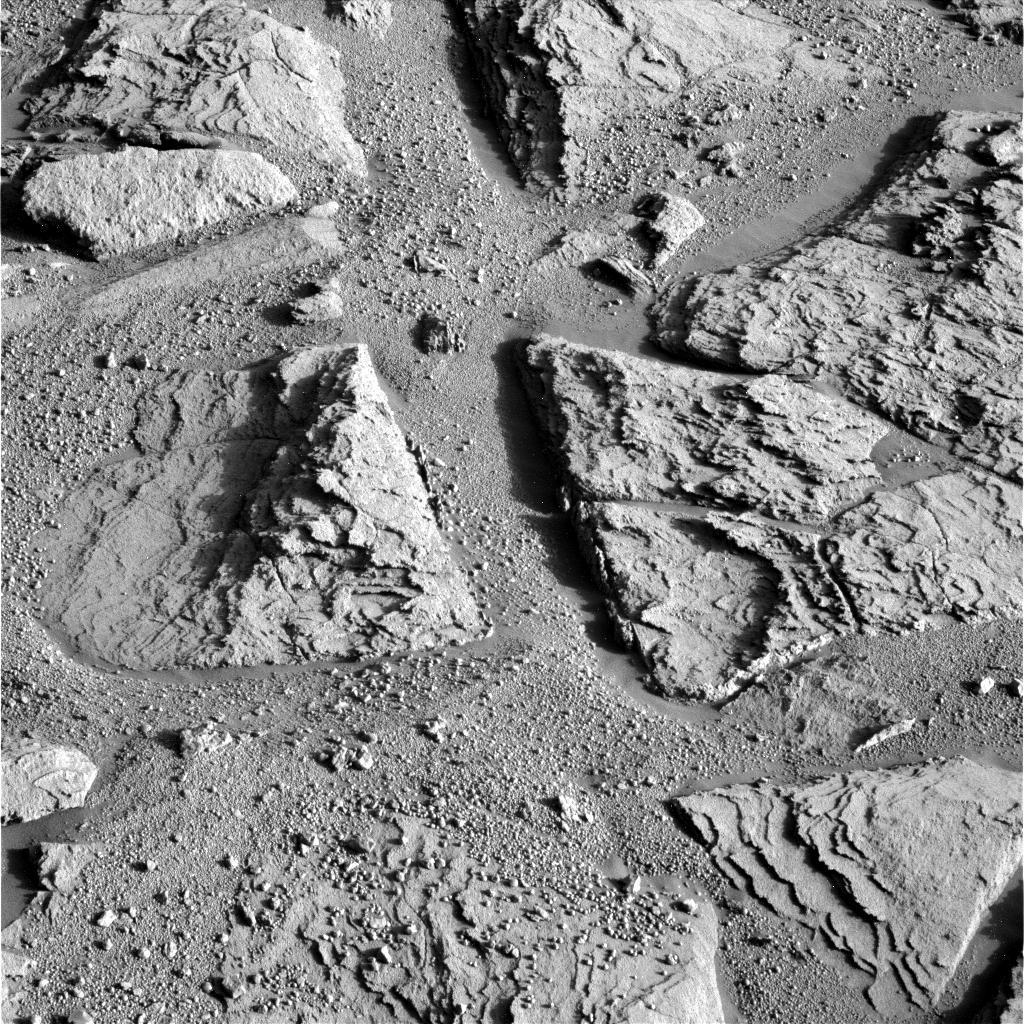
Terrain classes present: Bedrock, Gravel / Sand / Soil, Rock, Shadow